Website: slack
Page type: billing-address
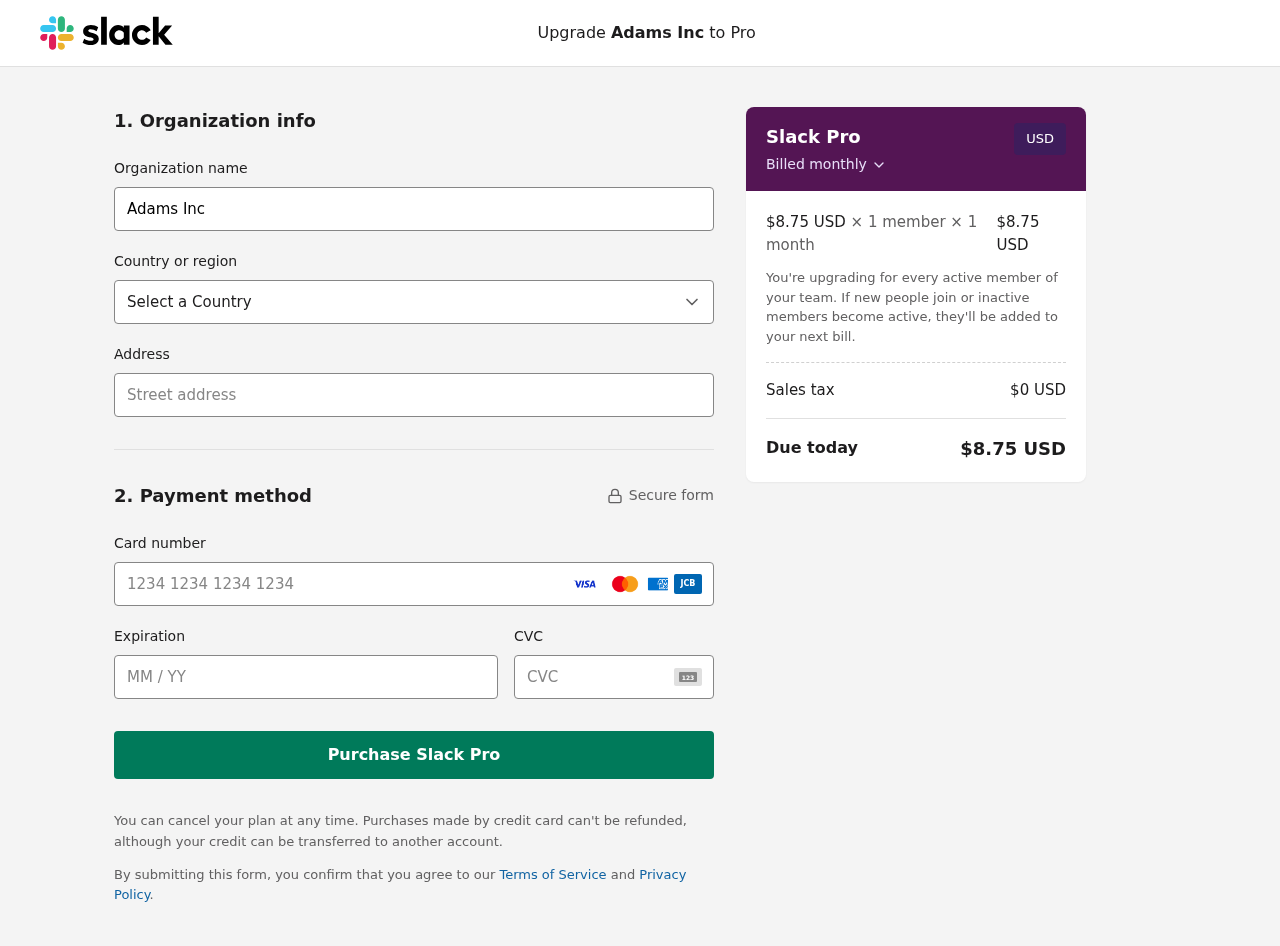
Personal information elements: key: PII_CARD_CVV
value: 3540
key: PII_CARD_EXPIRY
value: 12/29
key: PII_CARD_NUMBER
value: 3763 1737 0457 883
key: PII_COMPANY
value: Adams Inc
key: PII_COUNTRY
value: United States
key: PII_STREET
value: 097 Pratt Lodge
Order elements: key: ORDER_PRICE_PER_MEMBER
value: $8.75 USD
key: ORDER_MEMBER_COUNT
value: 1
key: ORDER_MONTH_COUNT
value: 1
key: ORDER_SUBTOTAL
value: $8.75 USD
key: ORDER_TAX
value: $0
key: ORDER_TOTAL
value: $8.75 USD